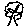
Label: tree